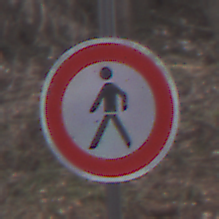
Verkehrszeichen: VerbotFussgaenger
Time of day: Midday
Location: Outdoor (Nature)
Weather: Overcast
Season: Autumn
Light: Natural